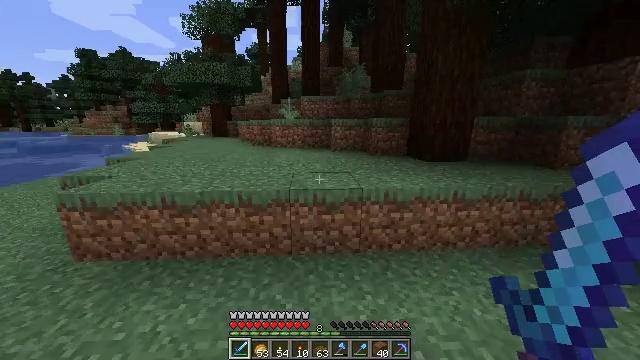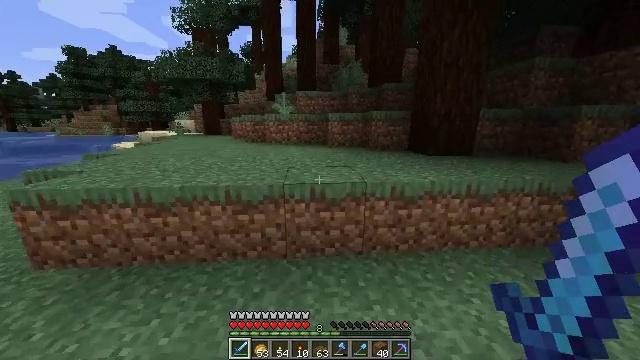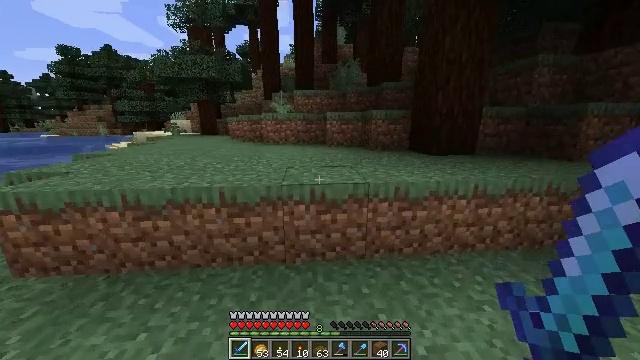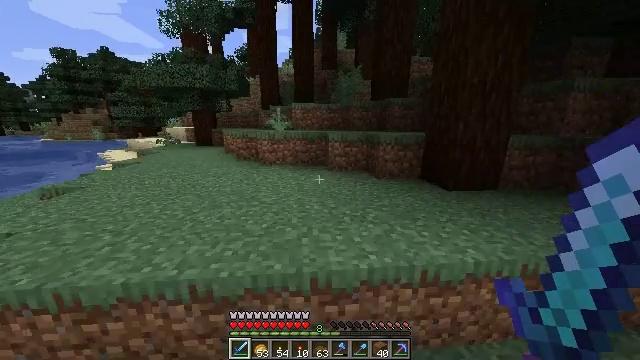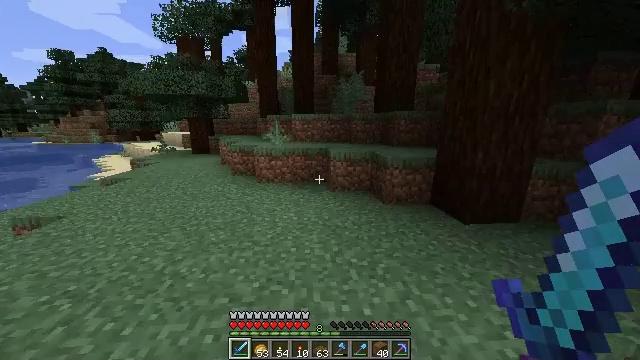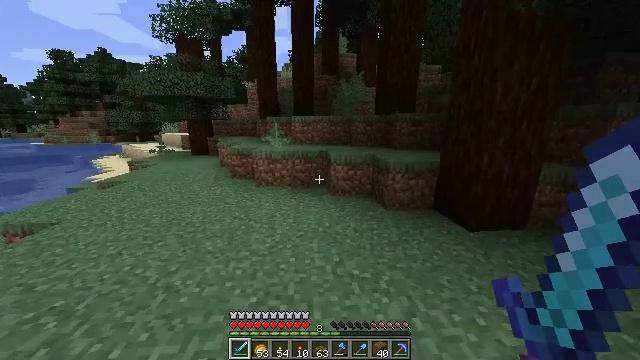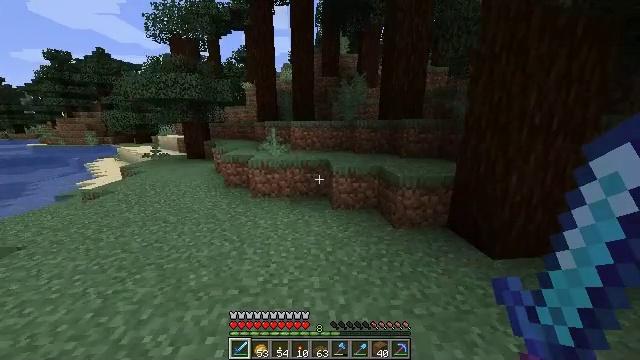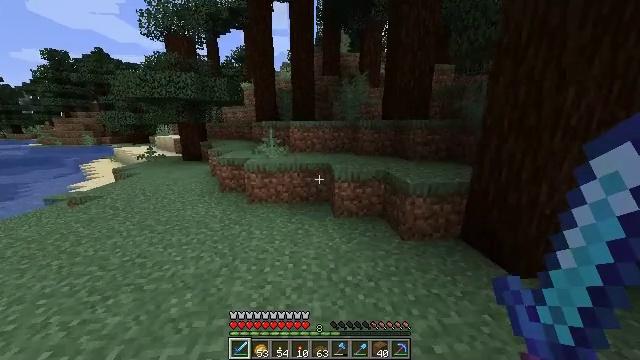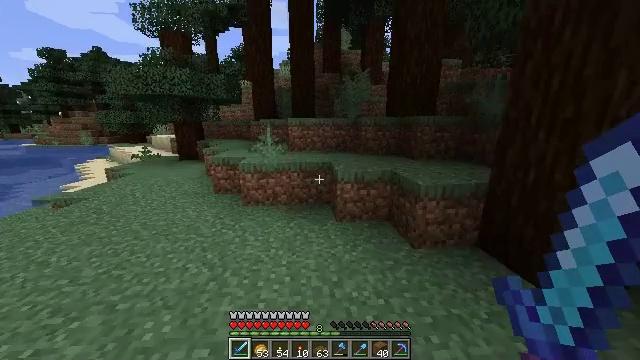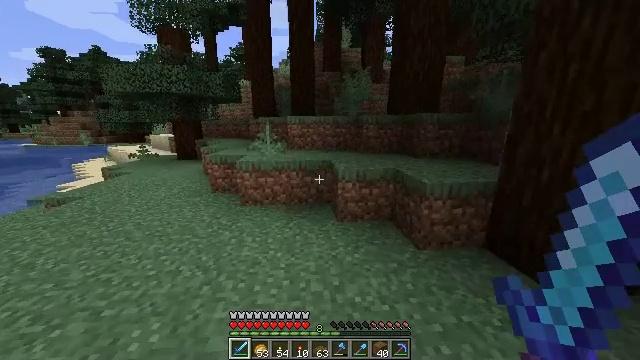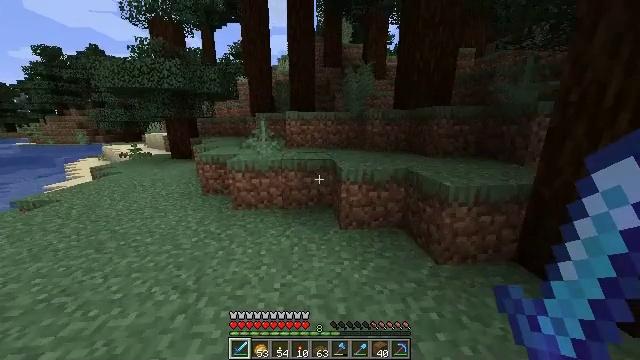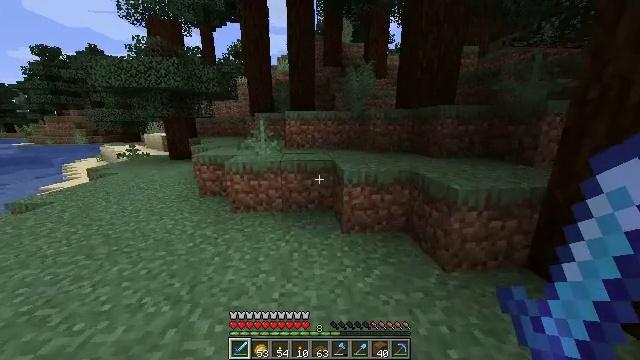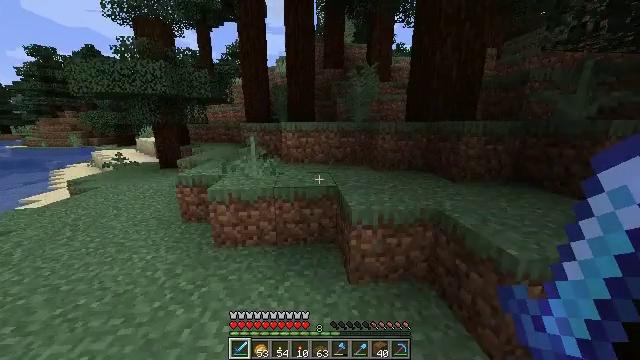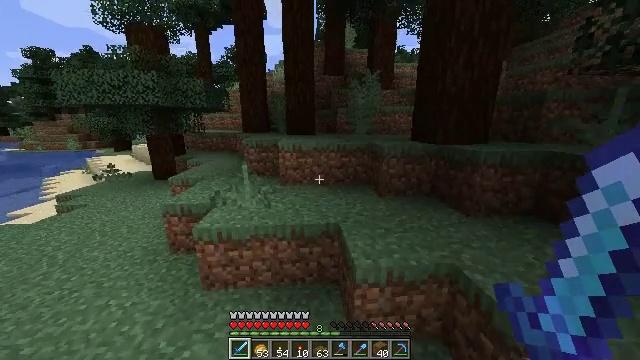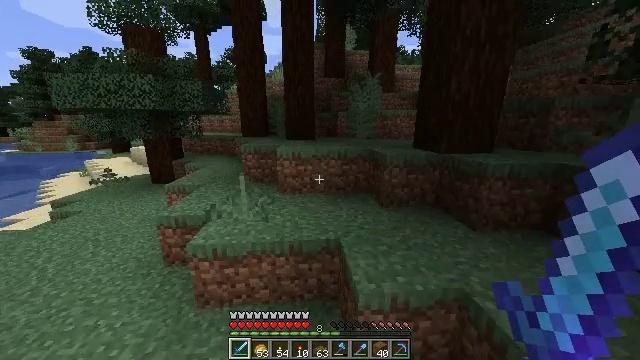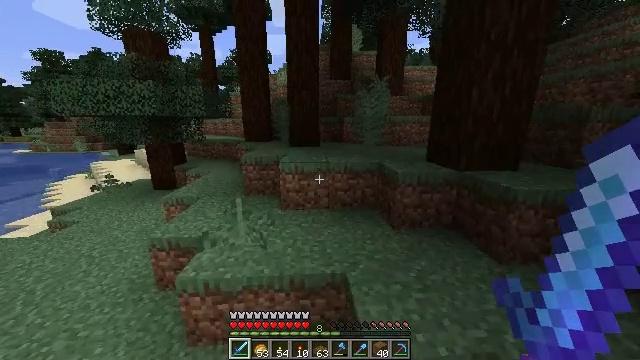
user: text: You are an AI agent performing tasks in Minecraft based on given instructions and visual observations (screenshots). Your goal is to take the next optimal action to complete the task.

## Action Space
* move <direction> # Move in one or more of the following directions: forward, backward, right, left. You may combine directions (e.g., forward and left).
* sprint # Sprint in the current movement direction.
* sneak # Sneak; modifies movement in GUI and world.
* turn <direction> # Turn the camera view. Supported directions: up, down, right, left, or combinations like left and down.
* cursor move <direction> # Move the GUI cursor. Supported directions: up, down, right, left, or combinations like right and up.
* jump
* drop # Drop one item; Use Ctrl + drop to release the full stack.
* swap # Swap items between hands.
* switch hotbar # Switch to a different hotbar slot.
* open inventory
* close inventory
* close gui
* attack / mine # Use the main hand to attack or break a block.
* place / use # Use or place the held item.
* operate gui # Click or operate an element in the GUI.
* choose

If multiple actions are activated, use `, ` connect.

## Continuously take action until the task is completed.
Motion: motion action
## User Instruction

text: Harvest sugar cane from the plant.
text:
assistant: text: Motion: move forward, turn right, jump
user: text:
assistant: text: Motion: move forward, jump
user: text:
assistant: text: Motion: move forward, jump
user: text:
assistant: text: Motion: move forward, sprint, jump
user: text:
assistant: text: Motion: move forward, sprint, jump
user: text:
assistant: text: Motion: move forward, sprint, jump
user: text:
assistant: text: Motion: move forward, sprint, jump
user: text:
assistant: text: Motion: move forward, sprint, jump
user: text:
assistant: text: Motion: move forward, jump
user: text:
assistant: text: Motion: move forward, jump
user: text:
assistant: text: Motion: move forward, jump
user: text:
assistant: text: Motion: move forward, jump
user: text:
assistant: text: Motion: move forward, sprint, jump
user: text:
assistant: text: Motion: move forward, sprint, jump
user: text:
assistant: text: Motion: move forward, sprint, turn left, jump
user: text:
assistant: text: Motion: move forward, sprint, turn left, jump
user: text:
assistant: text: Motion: move forward, sprint, jump
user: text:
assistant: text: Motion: move forward, jump
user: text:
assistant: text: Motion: move forward, jump
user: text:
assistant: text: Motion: move forward, jump
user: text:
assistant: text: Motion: move forward, jump
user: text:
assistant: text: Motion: move forward, jump
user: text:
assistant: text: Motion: move forward, jump
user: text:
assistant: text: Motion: move forward, sprint, jump
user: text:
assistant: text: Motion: move forward, sprint, turn right, jump
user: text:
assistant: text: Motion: move forward, sprint, turn right, jump
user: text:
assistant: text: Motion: move forward, sprint, turn right, jump
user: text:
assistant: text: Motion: move forward, sprint, turn right, jump
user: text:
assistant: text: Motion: move forward, turn right, jump
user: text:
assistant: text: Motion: move forward, jump